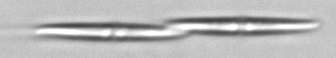
Label: Pseudo-nitzschia